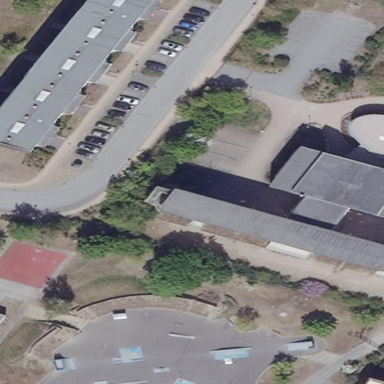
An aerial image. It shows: School building.